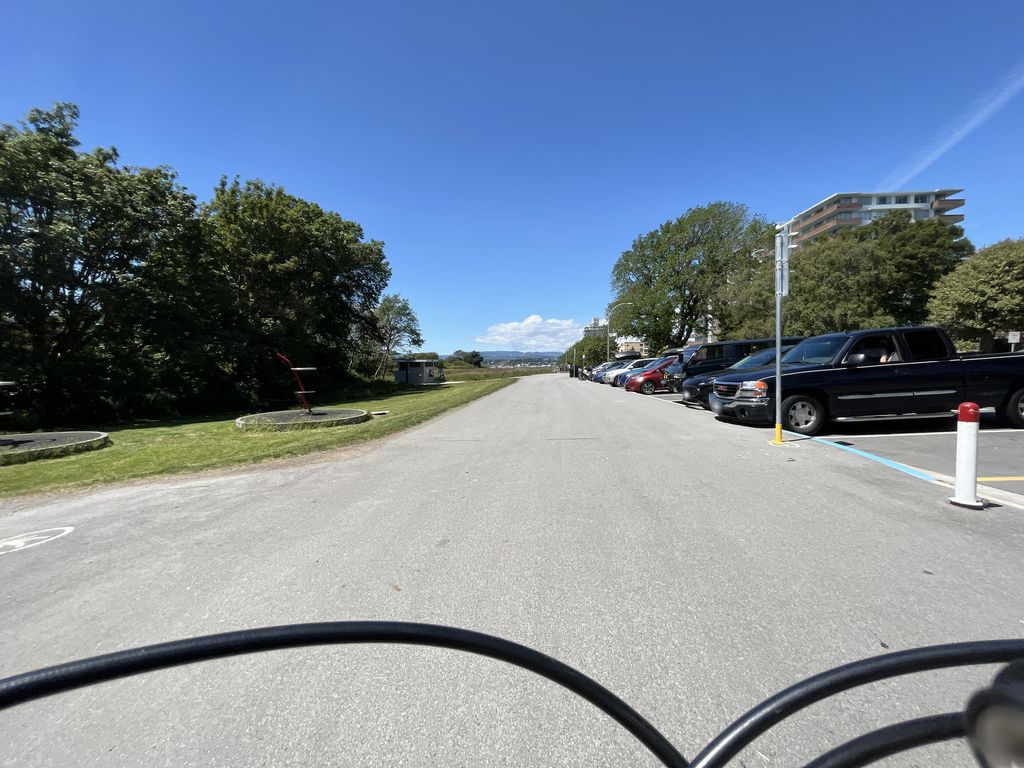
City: victoria